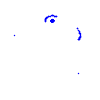
Particle: proton